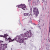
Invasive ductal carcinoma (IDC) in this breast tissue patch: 1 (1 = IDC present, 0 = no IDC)